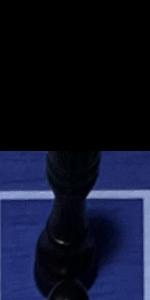
Label: Rook_Black